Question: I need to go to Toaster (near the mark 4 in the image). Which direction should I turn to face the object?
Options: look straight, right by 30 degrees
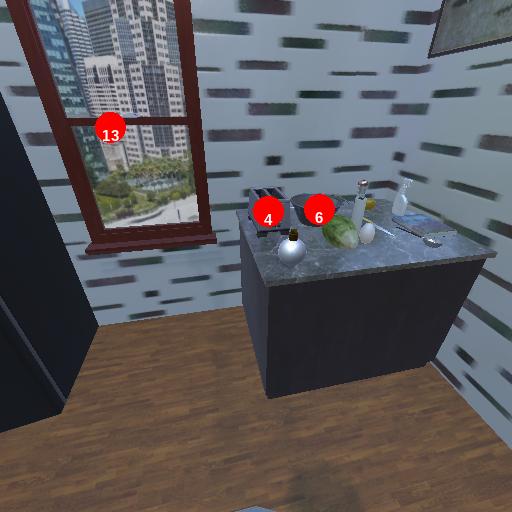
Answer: look straight